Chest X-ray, AP view. Patient: 51 years old, sex M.
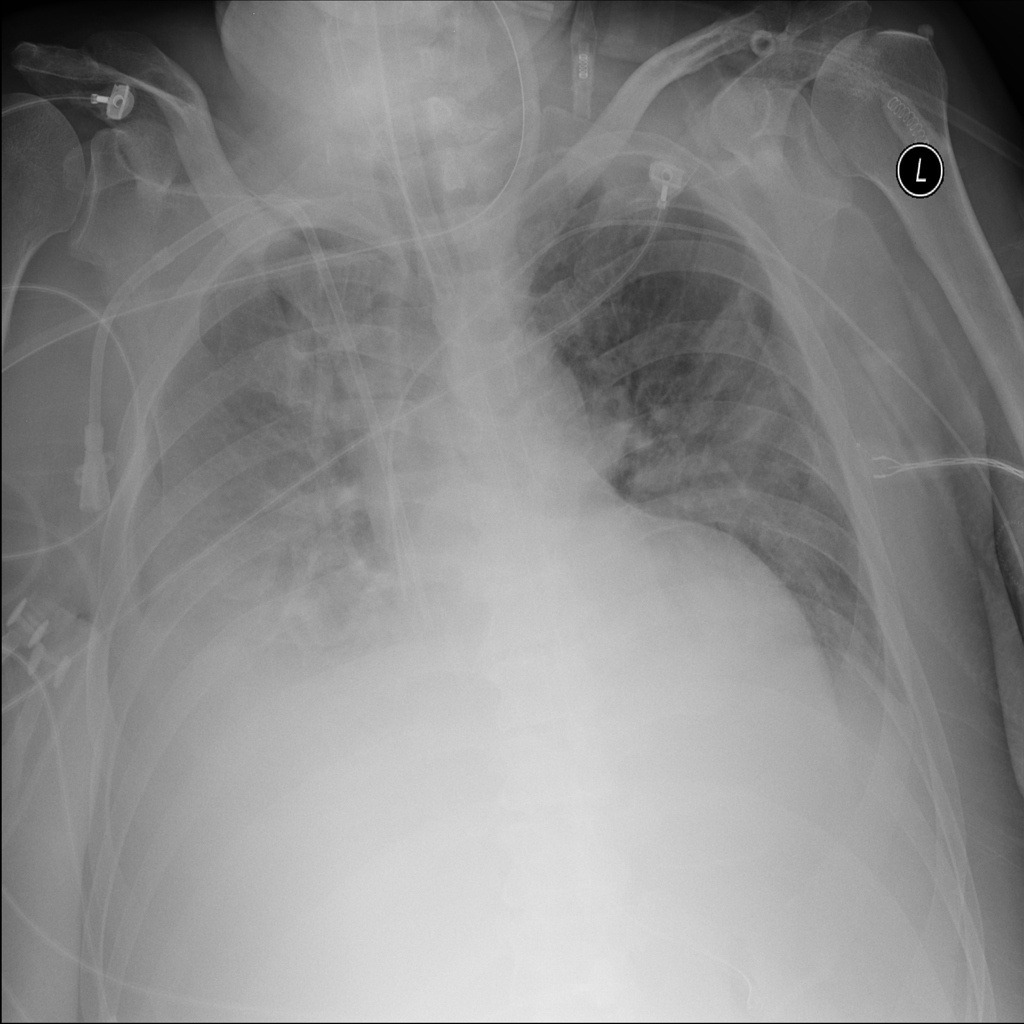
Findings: Effusion